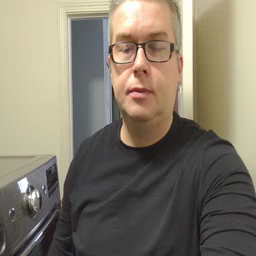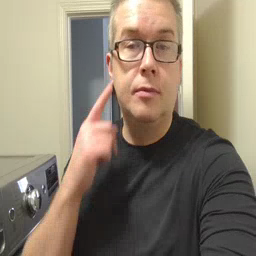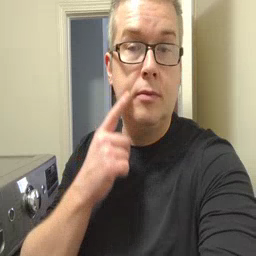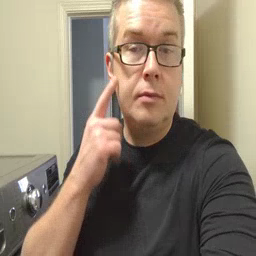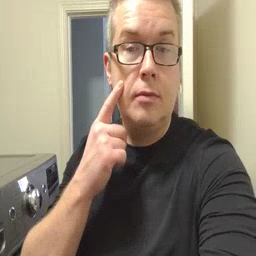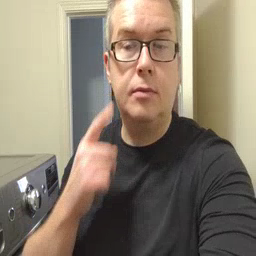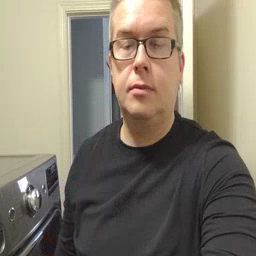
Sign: cheek